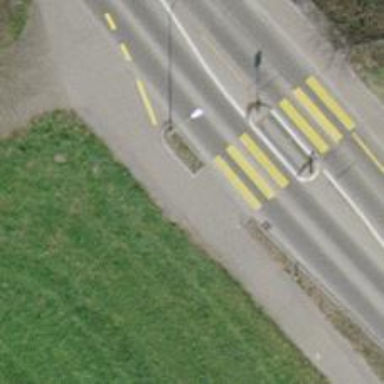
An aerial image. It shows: Cycleway.